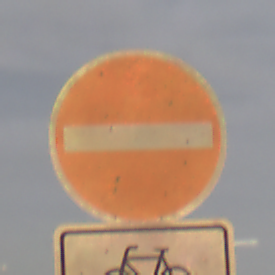
Verkehrszeichen: VerbotDerEinfahrt
Zusatzzeichen unten: EinspurigeFahrzeugeFrei1
Umgebung: Outdoor, Urban
Tageszeit: Night
Wetter: PartlyCloudy
Licht: Artificial
Jahreszeit: NotSpecified
Kontrast: HighContrast